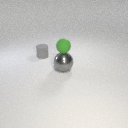
large gray metal sphere below small green rubber sphere